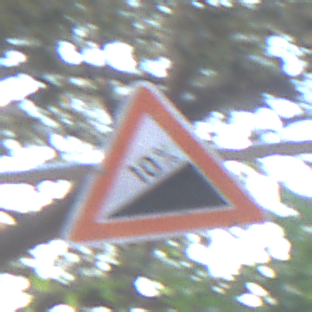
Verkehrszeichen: Steigung10
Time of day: MorningAfternoon
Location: Outdoor (Suburban)
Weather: PartlyCloudy
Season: NotSpecified
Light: Natural